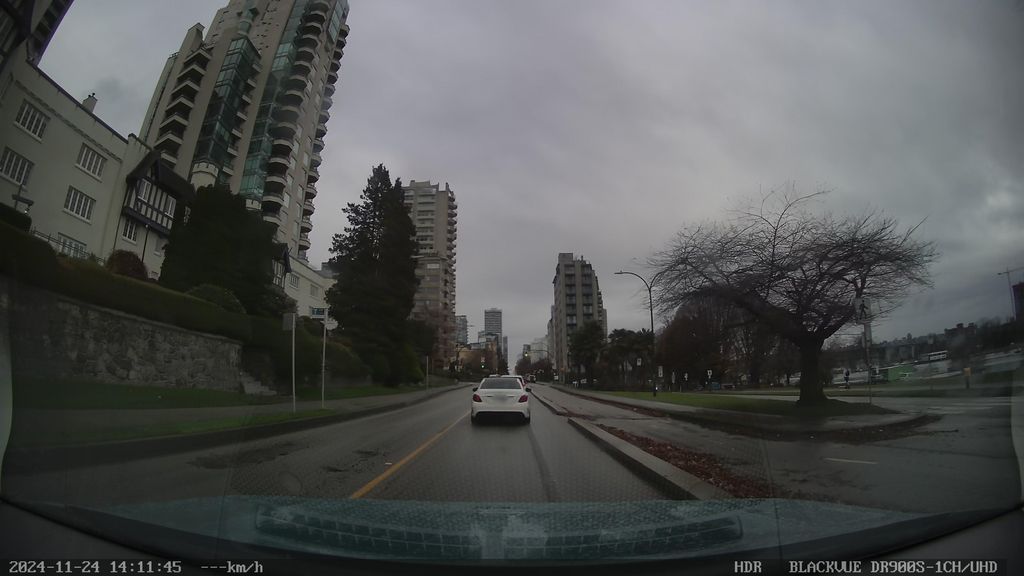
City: vancouver